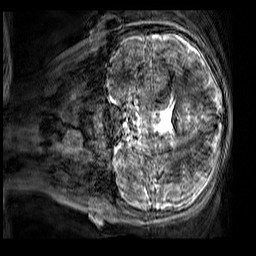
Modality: T2w
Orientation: coronal
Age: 9
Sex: male
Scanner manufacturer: siemens
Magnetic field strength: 3 T
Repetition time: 3.2 s
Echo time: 0.408 s